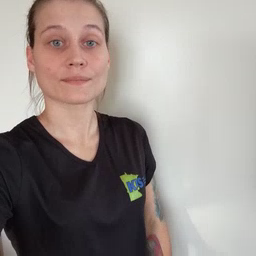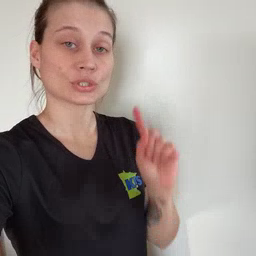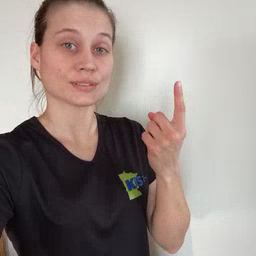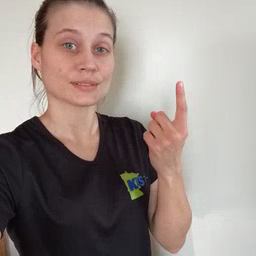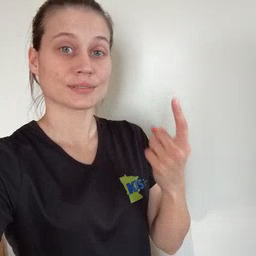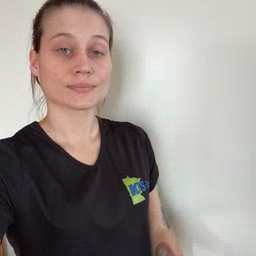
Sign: first